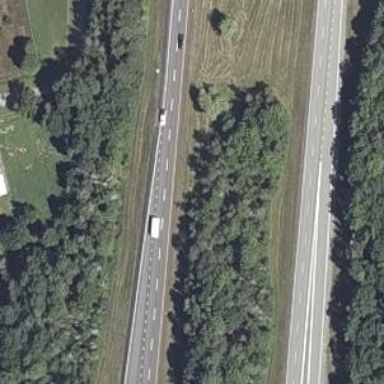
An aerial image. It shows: Motorway junction.